Field crop: maize
Growth stage: 2
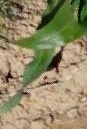
Species: maize